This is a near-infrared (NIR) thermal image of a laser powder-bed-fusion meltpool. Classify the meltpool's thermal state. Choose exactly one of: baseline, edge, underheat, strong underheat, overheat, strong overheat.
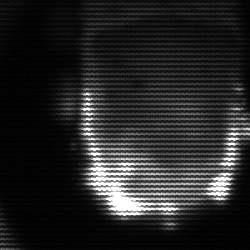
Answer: baseline